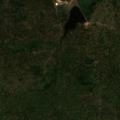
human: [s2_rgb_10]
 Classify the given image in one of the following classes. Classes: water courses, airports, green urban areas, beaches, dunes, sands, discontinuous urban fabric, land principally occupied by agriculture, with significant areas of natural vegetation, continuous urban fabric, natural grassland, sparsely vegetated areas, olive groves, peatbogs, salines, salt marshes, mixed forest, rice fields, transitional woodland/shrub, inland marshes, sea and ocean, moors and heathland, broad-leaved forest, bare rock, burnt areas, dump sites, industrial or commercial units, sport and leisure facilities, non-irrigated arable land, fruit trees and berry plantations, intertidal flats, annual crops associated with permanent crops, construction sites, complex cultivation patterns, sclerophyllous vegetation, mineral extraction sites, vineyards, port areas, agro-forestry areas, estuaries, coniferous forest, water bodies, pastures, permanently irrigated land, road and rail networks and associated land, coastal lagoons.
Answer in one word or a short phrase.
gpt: continuous urban fabric